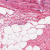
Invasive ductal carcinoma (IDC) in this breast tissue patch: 0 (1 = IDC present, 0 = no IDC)